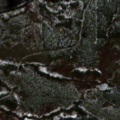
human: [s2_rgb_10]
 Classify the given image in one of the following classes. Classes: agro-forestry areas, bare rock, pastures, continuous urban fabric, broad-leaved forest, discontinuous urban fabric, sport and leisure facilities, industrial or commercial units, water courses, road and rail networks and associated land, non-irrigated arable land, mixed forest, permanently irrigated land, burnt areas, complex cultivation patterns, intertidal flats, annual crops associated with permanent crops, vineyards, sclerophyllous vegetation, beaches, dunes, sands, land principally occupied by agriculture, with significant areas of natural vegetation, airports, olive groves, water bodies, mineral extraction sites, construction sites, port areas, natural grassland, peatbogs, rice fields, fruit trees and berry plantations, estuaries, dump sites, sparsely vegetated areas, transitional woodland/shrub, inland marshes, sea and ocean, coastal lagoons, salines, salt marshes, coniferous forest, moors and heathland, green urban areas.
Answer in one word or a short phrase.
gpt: coniferous forest, transitional woodland/shrub, peatbogs